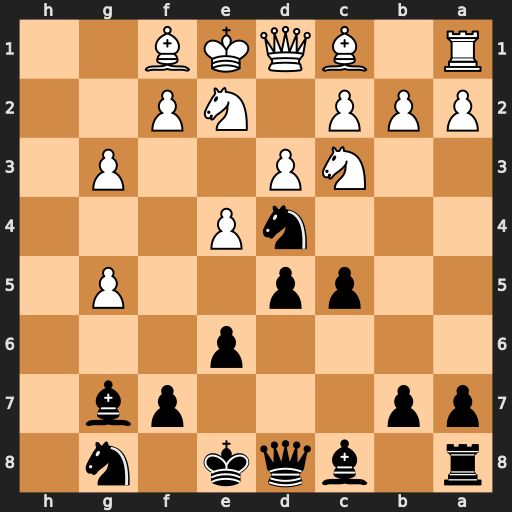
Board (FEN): r1bqk1n1/pp3pb1/4p3/2pp2P1/3nP3/2NP2P1/PPP1NP2/R1BQKB2
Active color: b
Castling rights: Qq
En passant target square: -
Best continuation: Nf3#